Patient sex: F
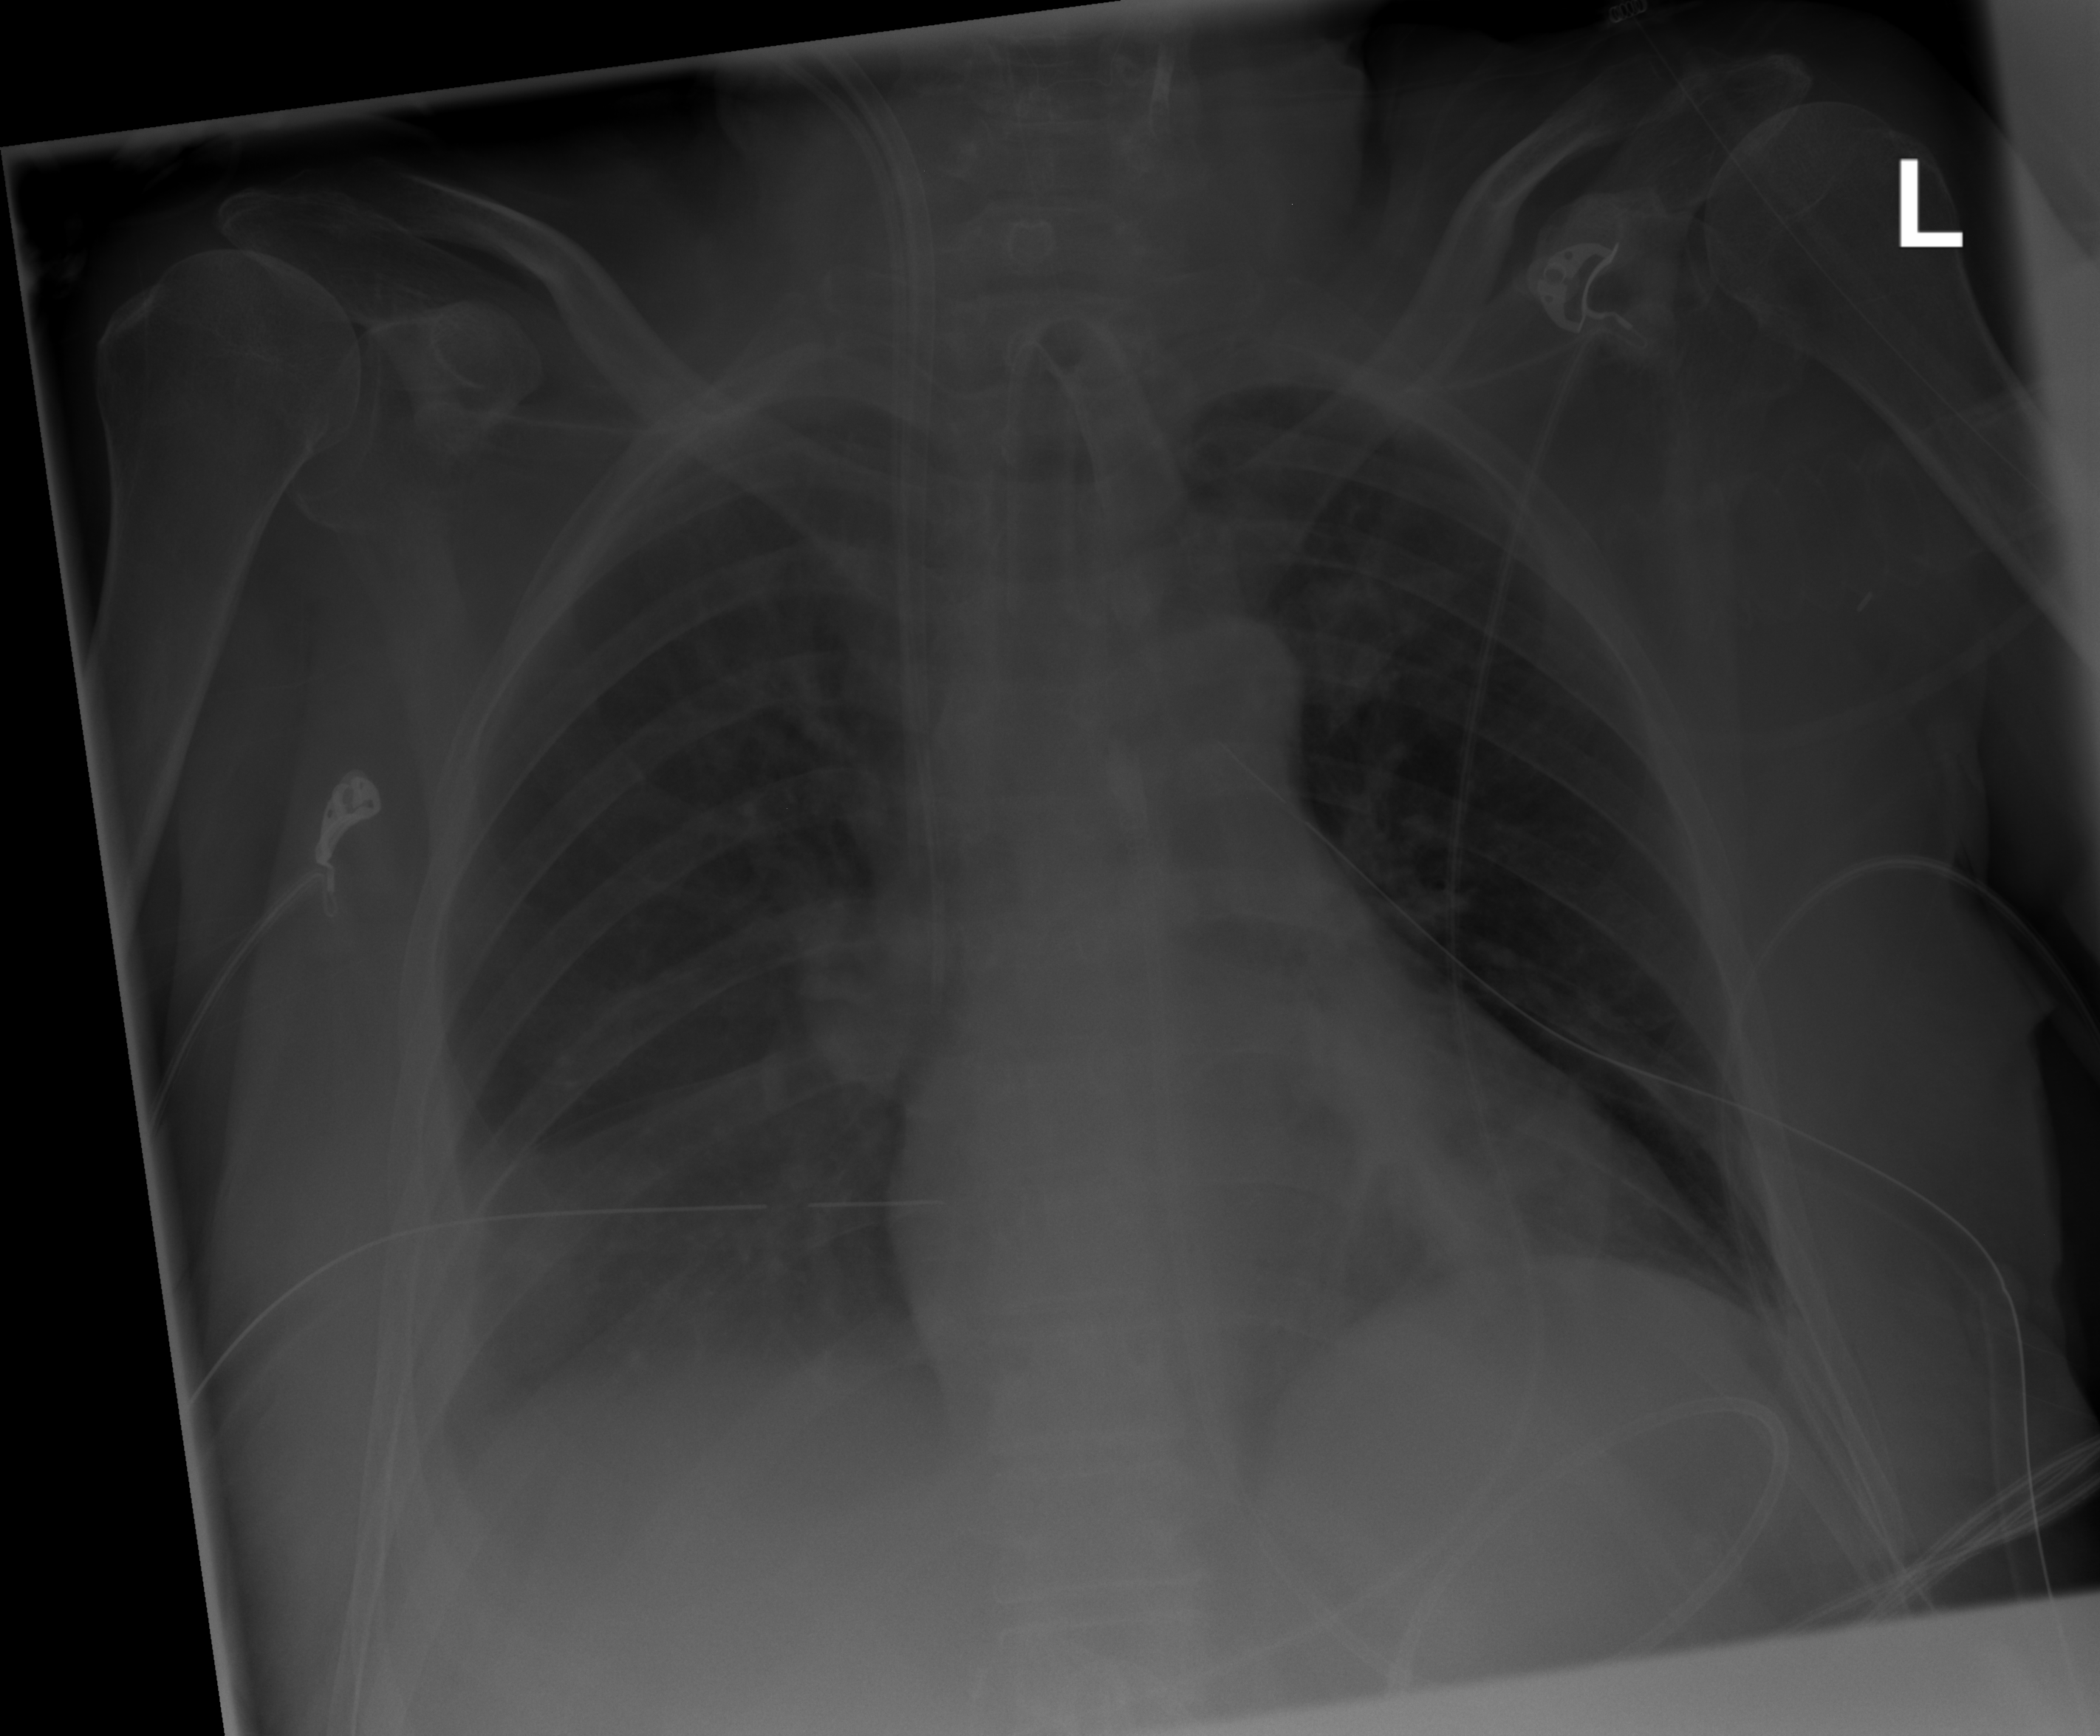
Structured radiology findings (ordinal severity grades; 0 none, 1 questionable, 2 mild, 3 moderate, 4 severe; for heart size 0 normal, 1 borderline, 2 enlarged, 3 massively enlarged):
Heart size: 1
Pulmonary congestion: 0
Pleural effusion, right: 3
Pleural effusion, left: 2
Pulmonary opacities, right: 0
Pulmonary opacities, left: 0
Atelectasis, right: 2
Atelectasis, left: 2